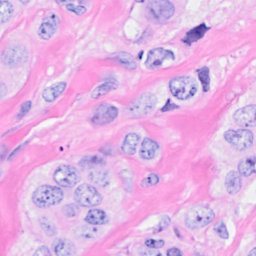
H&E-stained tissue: Breast